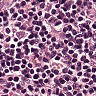
Metastatic tissue present: no